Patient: sex M, age 21
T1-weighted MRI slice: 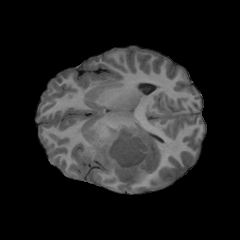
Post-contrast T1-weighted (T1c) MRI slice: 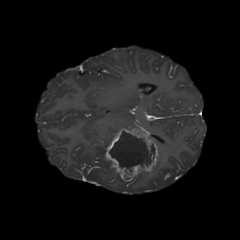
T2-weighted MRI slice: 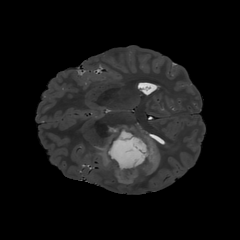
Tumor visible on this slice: yes
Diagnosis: Glioblastoma, IDH-wildtype
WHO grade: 4